Question: I'm trying to understand what happens when a button is clicked in android. So I set up a couple of break points for a simple button click. The picture shows what happens when a button is clicked my questions are: (GUI generated events are events that are generated as a result of interaction with the gui for example Button Clicks, editing text etc...)
1- Is Looper.loop() the main loop for the application or the OS looper ?
2- Where does ViewRootImpl(handler).dispatchMessage(Message) reside? Application or OS?
3- Can I intercept GUI generated events in the main looper ? if yes then how?
4- Can we safely assume that all GUI generated events are handled in ViewRootImpl(handler).handleCallback(Message)?

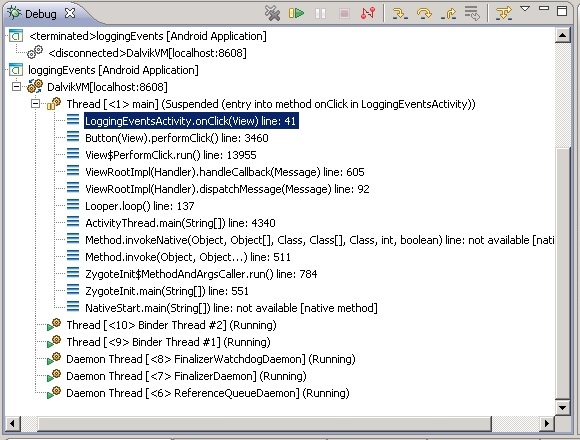
Answer: > Is Looper.loop() the main loop for the application or the OS looper ?
I don't know what you think the "OS looper" is. The 'Looper' runs in your process, if that's what you mean.
> Where does ViewRootImpl(handler).dispatchMessage(Message) reside? Application or OS?
I don't know what you think the "OS" is in this context. 'ViewRootImpl' is a Dalvik-compiled class that is loaded into your Dalvik VM and its code executes within your process. Otherwise, you would not be able to see it in your stack trace.
> Can I intercept GUI generated events in the main looper ?
Only by modifying the firmware to replace various classes like 'ViewRootImpl' with your own code.
> Can we safely assume that all GUI generated events are handled in ViewRootImpl(handler).handleCallback(Message)?
I certainly would not make that assumption. For example, not all applications use the widget framework (e.g., games).